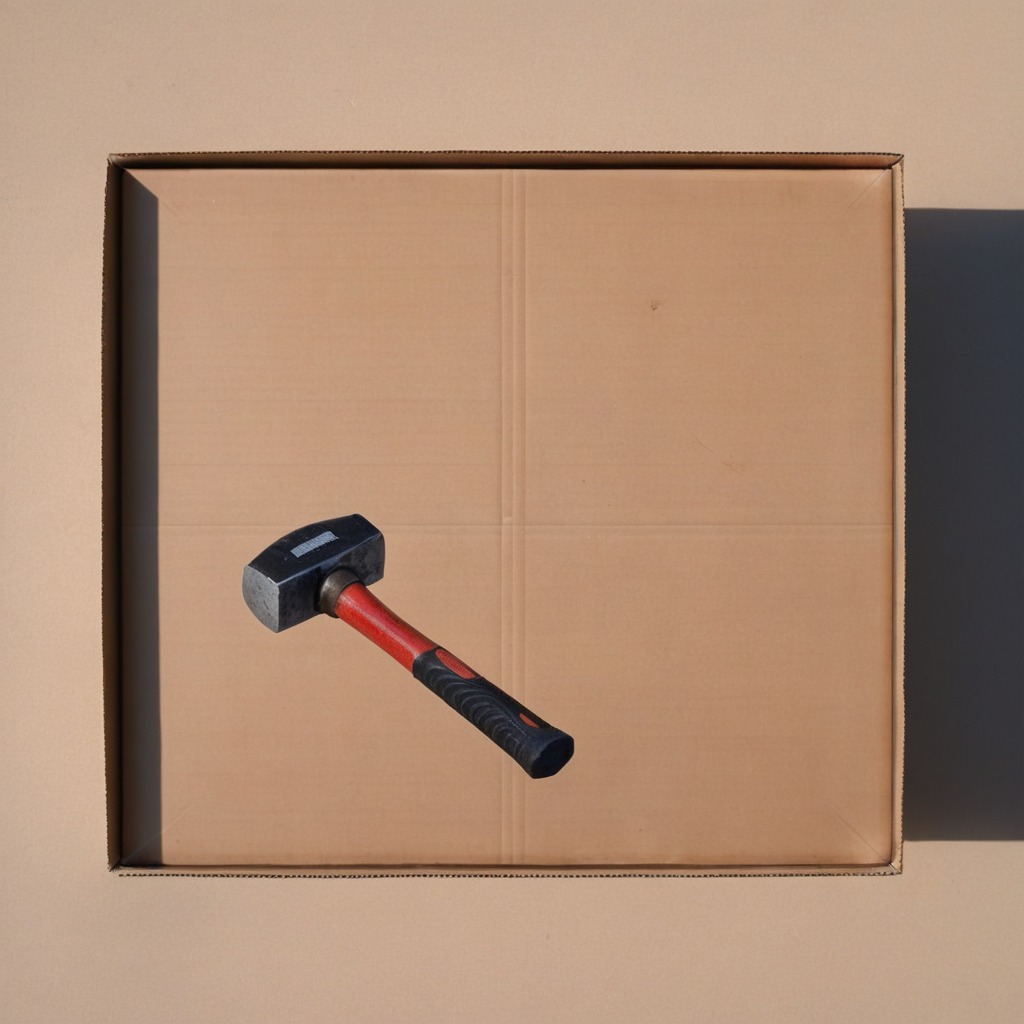
A hammer is lying on the cardboard box surface.